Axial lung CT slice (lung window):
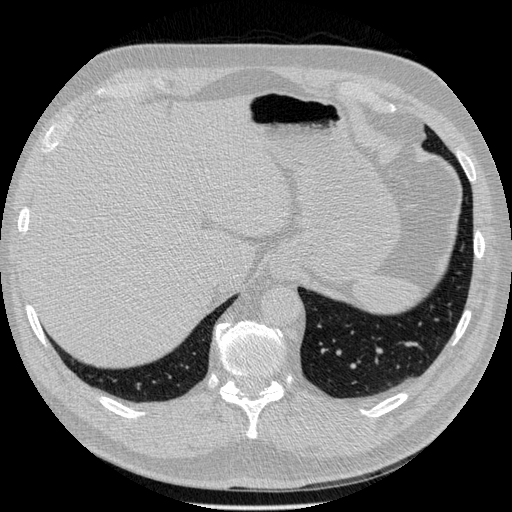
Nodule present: no